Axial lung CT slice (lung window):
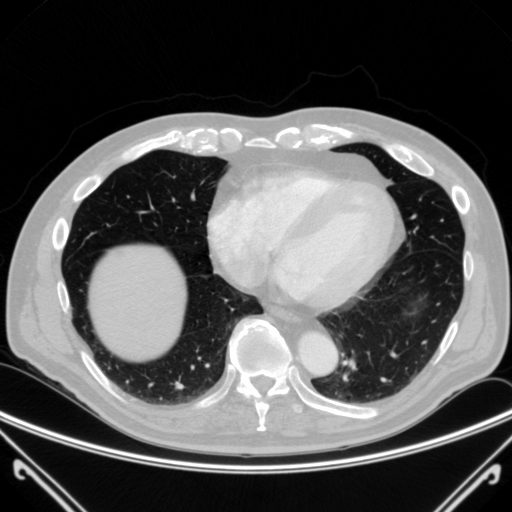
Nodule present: no